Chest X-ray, PA view. Patient: 36 years old, sex F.
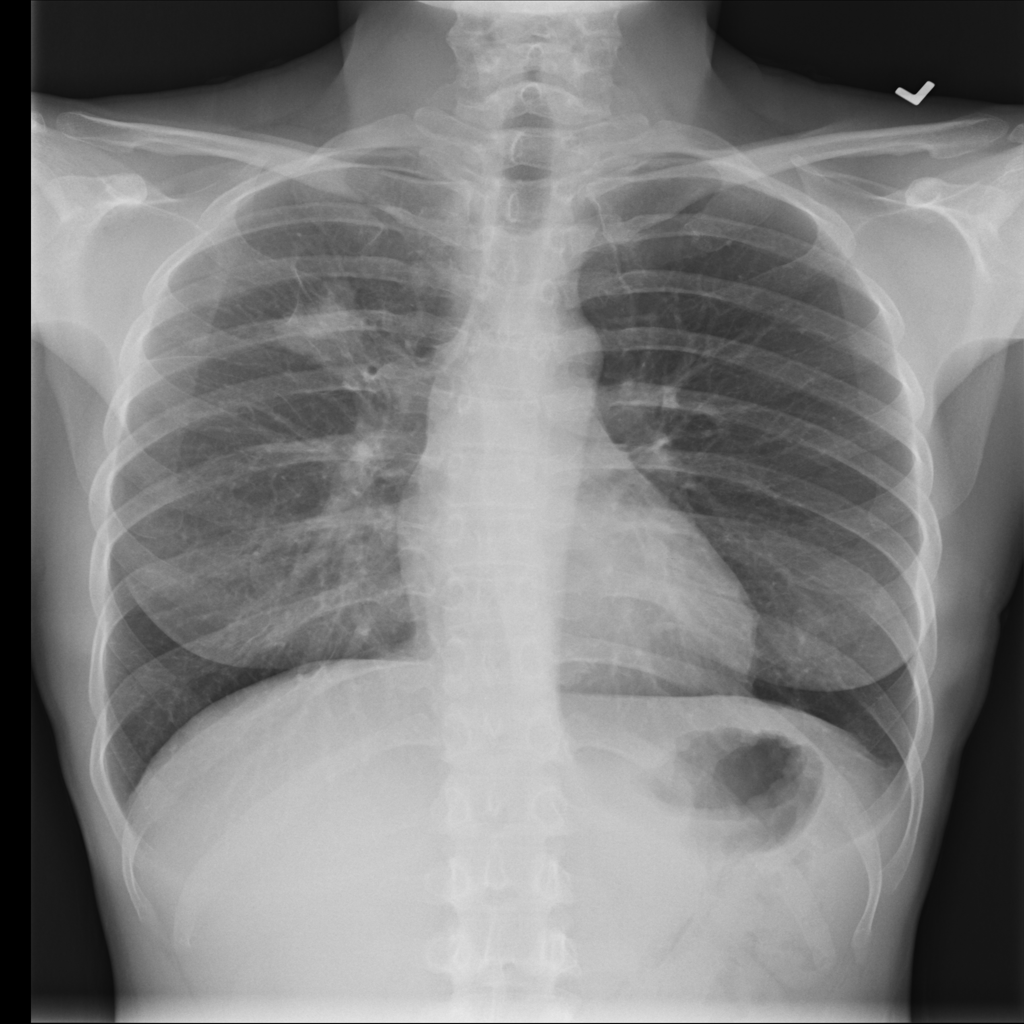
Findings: No Finding